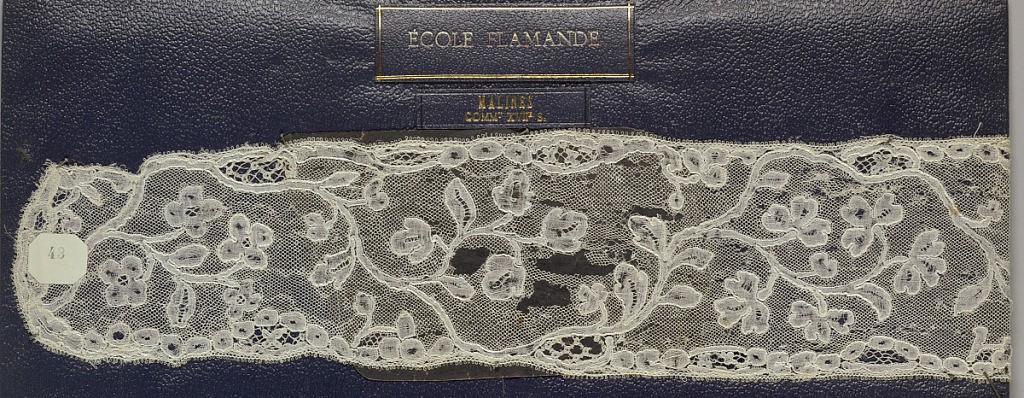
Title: Cap streamer
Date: late 18th century
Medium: Technique: bobbin lace
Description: Along with 1974-52-44, makes up a pair of bobbin lace lappets, floral vine; late 18th century Maline